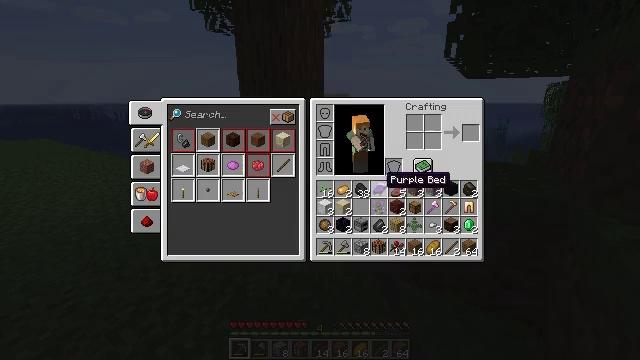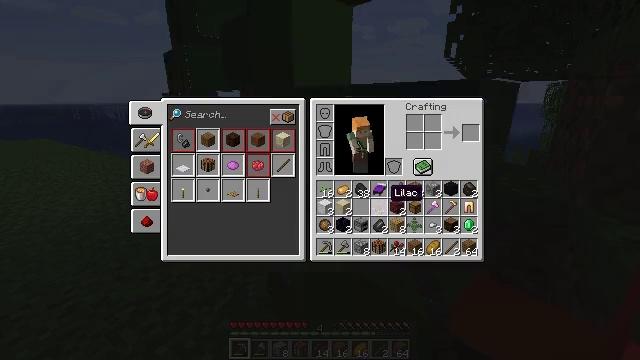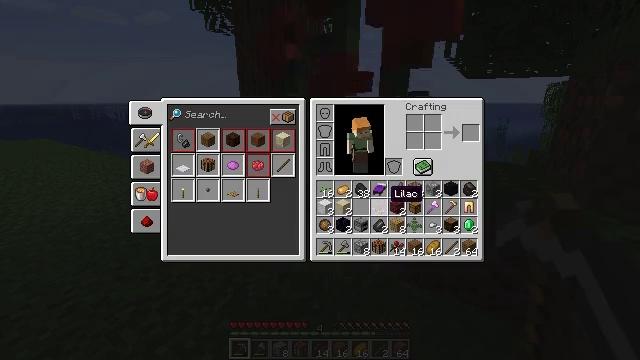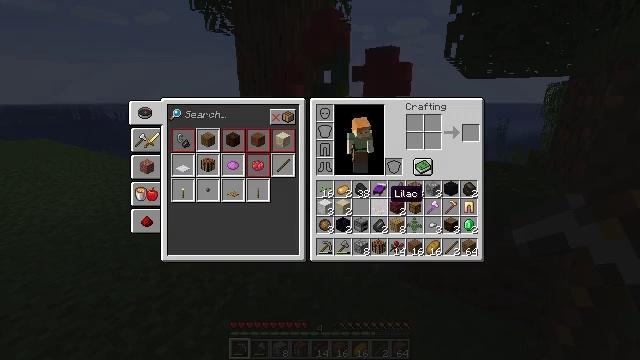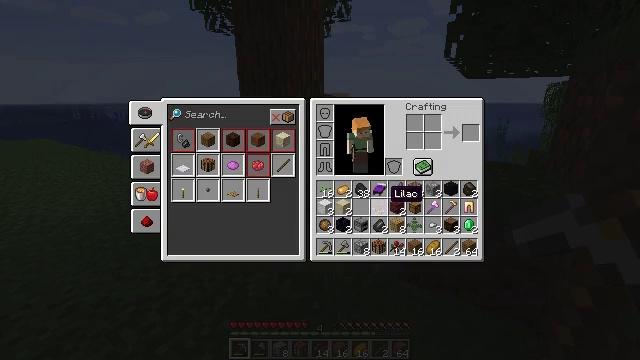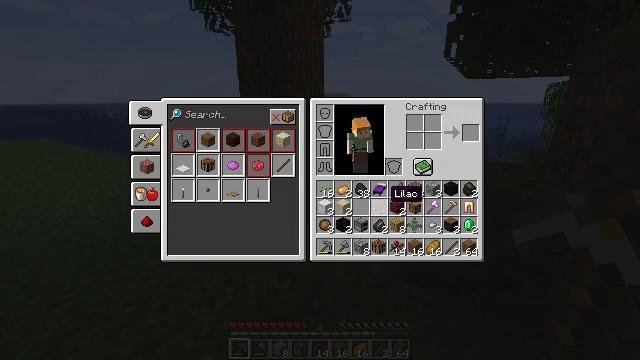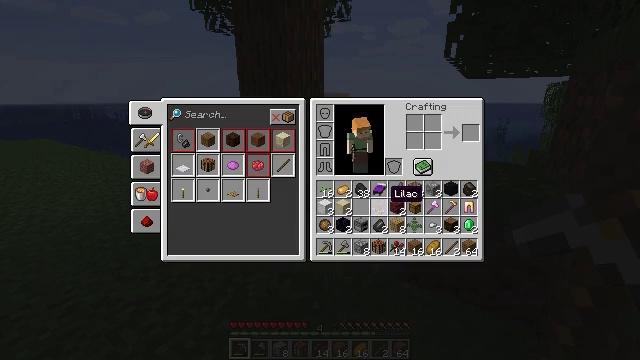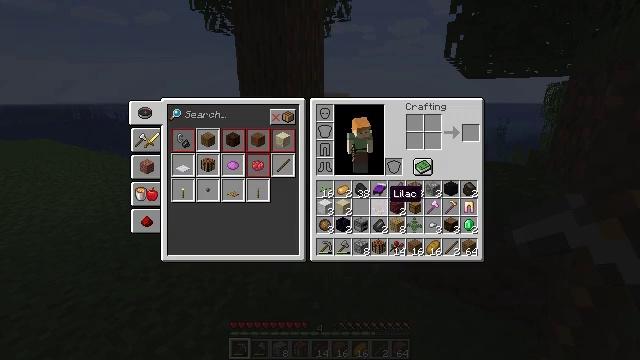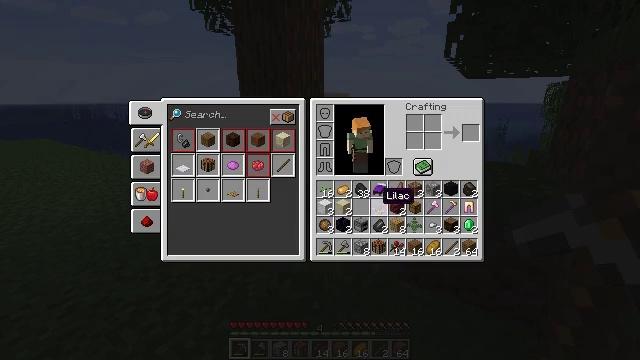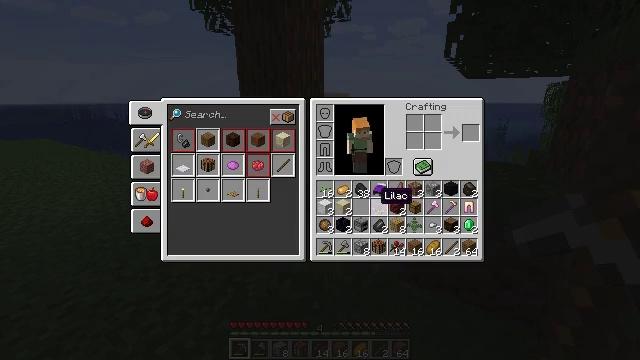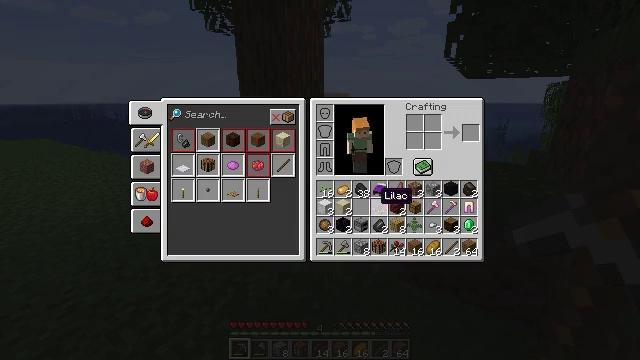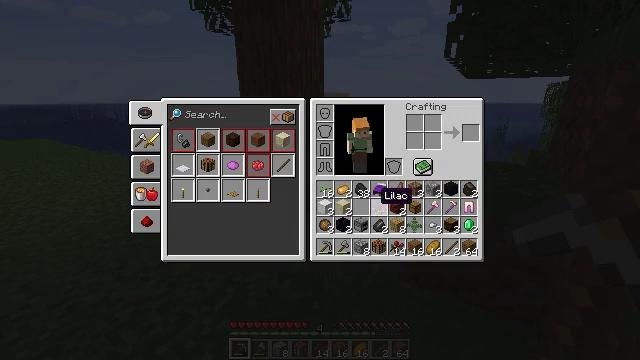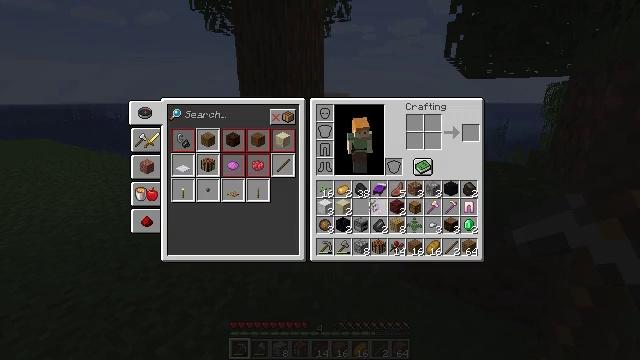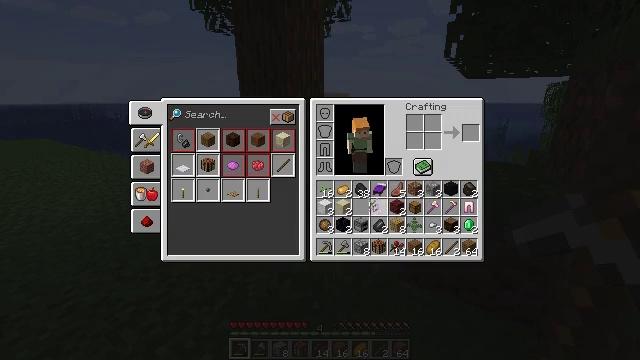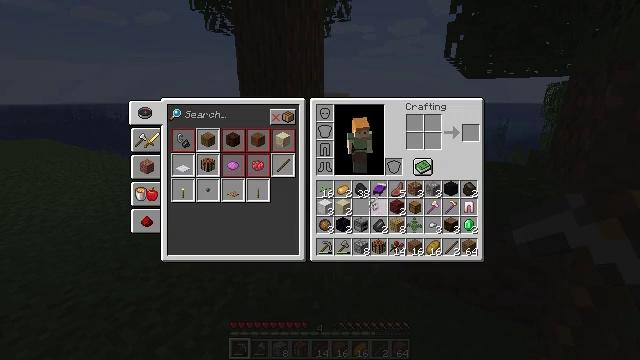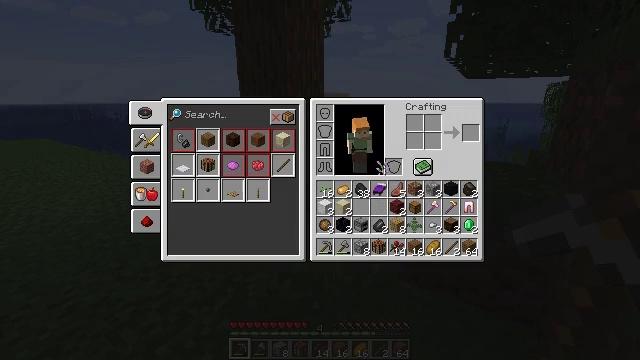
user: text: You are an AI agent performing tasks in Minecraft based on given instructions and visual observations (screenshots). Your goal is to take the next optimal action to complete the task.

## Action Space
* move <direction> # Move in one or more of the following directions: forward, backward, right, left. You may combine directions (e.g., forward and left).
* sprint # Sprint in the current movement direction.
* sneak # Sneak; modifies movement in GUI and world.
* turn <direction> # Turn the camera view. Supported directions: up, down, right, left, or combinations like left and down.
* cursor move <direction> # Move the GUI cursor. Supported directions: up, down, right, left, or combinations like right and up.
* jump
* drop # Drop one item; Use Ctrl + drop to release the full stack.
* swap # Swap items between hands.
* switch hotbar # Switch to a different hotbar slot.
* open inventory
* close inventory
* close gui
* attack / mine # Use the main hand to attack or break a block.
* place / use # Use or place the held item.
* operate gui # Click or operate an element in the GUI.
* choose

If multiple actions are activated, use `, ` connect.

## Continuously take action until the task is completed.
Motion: motion action
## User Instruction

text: Drop a lilac.
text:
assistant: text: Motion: cursor move down, open gui
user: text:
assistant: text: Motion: no_op
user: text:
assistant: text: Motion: no_op
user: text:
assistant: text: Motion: no_op
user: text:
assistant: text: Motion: no_op
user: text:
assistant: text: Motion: no_op
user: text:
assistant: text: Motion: no_op
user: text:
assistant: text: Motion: cursor move left
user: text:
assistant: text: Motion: no_op
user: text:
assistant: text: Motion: no_op
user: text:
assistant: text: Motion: no_op
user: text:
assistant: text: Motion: operate gui
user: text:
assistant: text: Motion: operate gui
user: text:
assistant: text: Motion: operate gui
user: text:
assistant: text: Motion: cursor move right and up
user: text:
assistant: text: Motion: cursor move right and up
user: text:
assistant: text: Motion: cursor move up
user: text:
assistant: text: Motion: operate gui
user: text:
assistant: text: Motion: operate gui
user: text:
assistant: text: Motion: operate gui
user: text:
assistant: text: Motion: no_op
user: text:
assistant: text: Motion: cursor move down
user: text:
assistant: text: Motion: cursor move left and down
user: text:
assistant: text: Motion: cursor move left and down
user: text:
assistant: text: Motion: no_op
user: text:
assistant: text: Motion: no_op